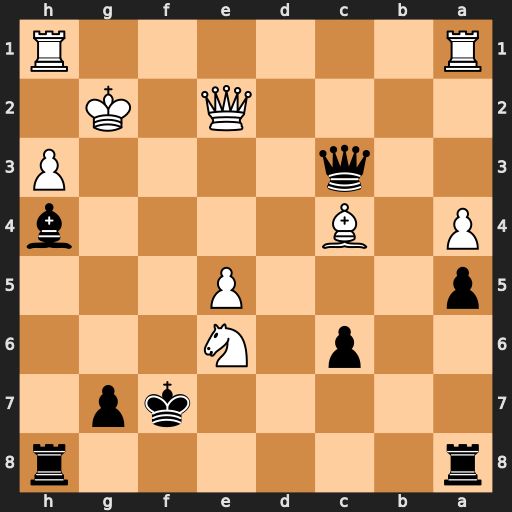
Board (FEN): r6r/5kp1/2p1N3/p3P3/P1B4b/2q4P/4Q1K1/R6R
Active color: b
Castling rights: -
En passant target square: -
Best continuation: Qg3+ Kf1 Ke7